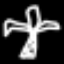
Label: palm tree